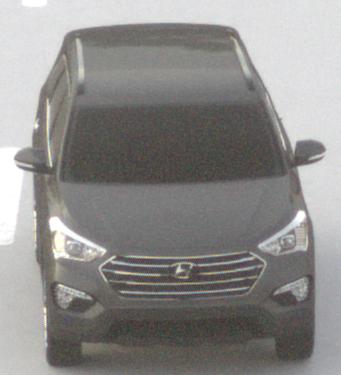
Make: Hyundai
Model: Santa Fe 2.4 GDI
Detailed model: Santa Fe (DM)
Model produced from: 2017/08
Model produced until: 2018/01
Doors: 5
Color: gray
Road condition: dry road
Daytime: sunrise or sunset
Contrast: low contrast